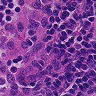
Metastatic tissue present: no